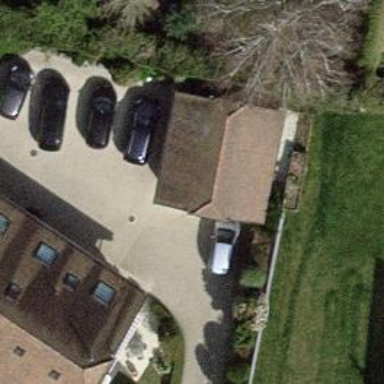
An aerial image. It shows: Garage.